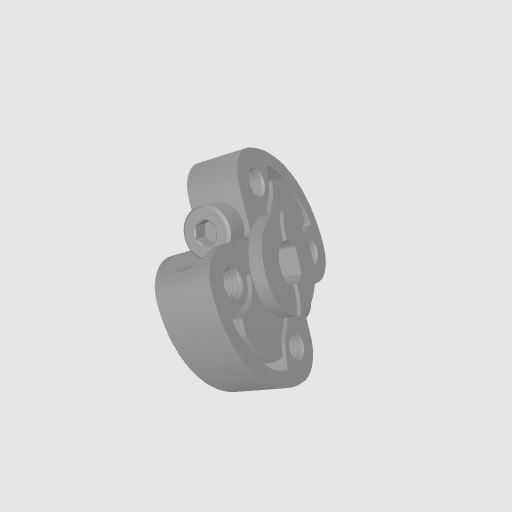
Part: SonicHub6DID